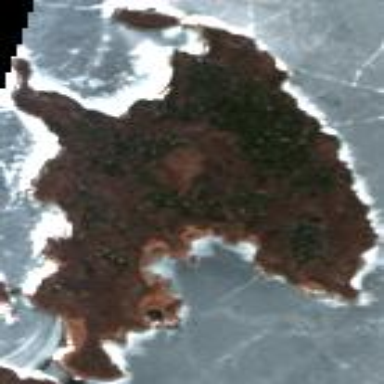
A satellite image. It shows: Island.